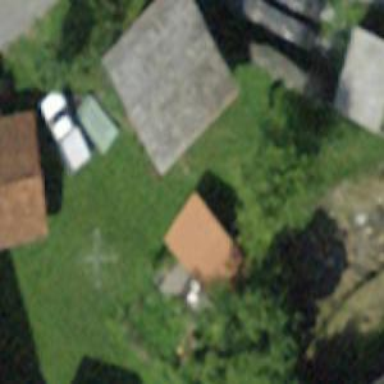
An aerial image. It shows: Rural barn.